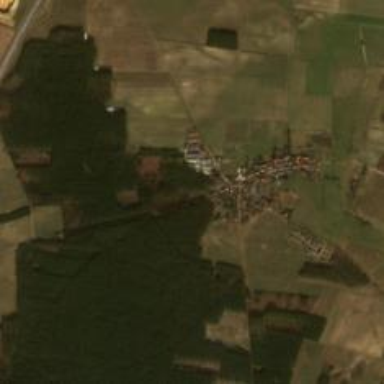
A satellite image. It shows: Village area.